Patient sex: M
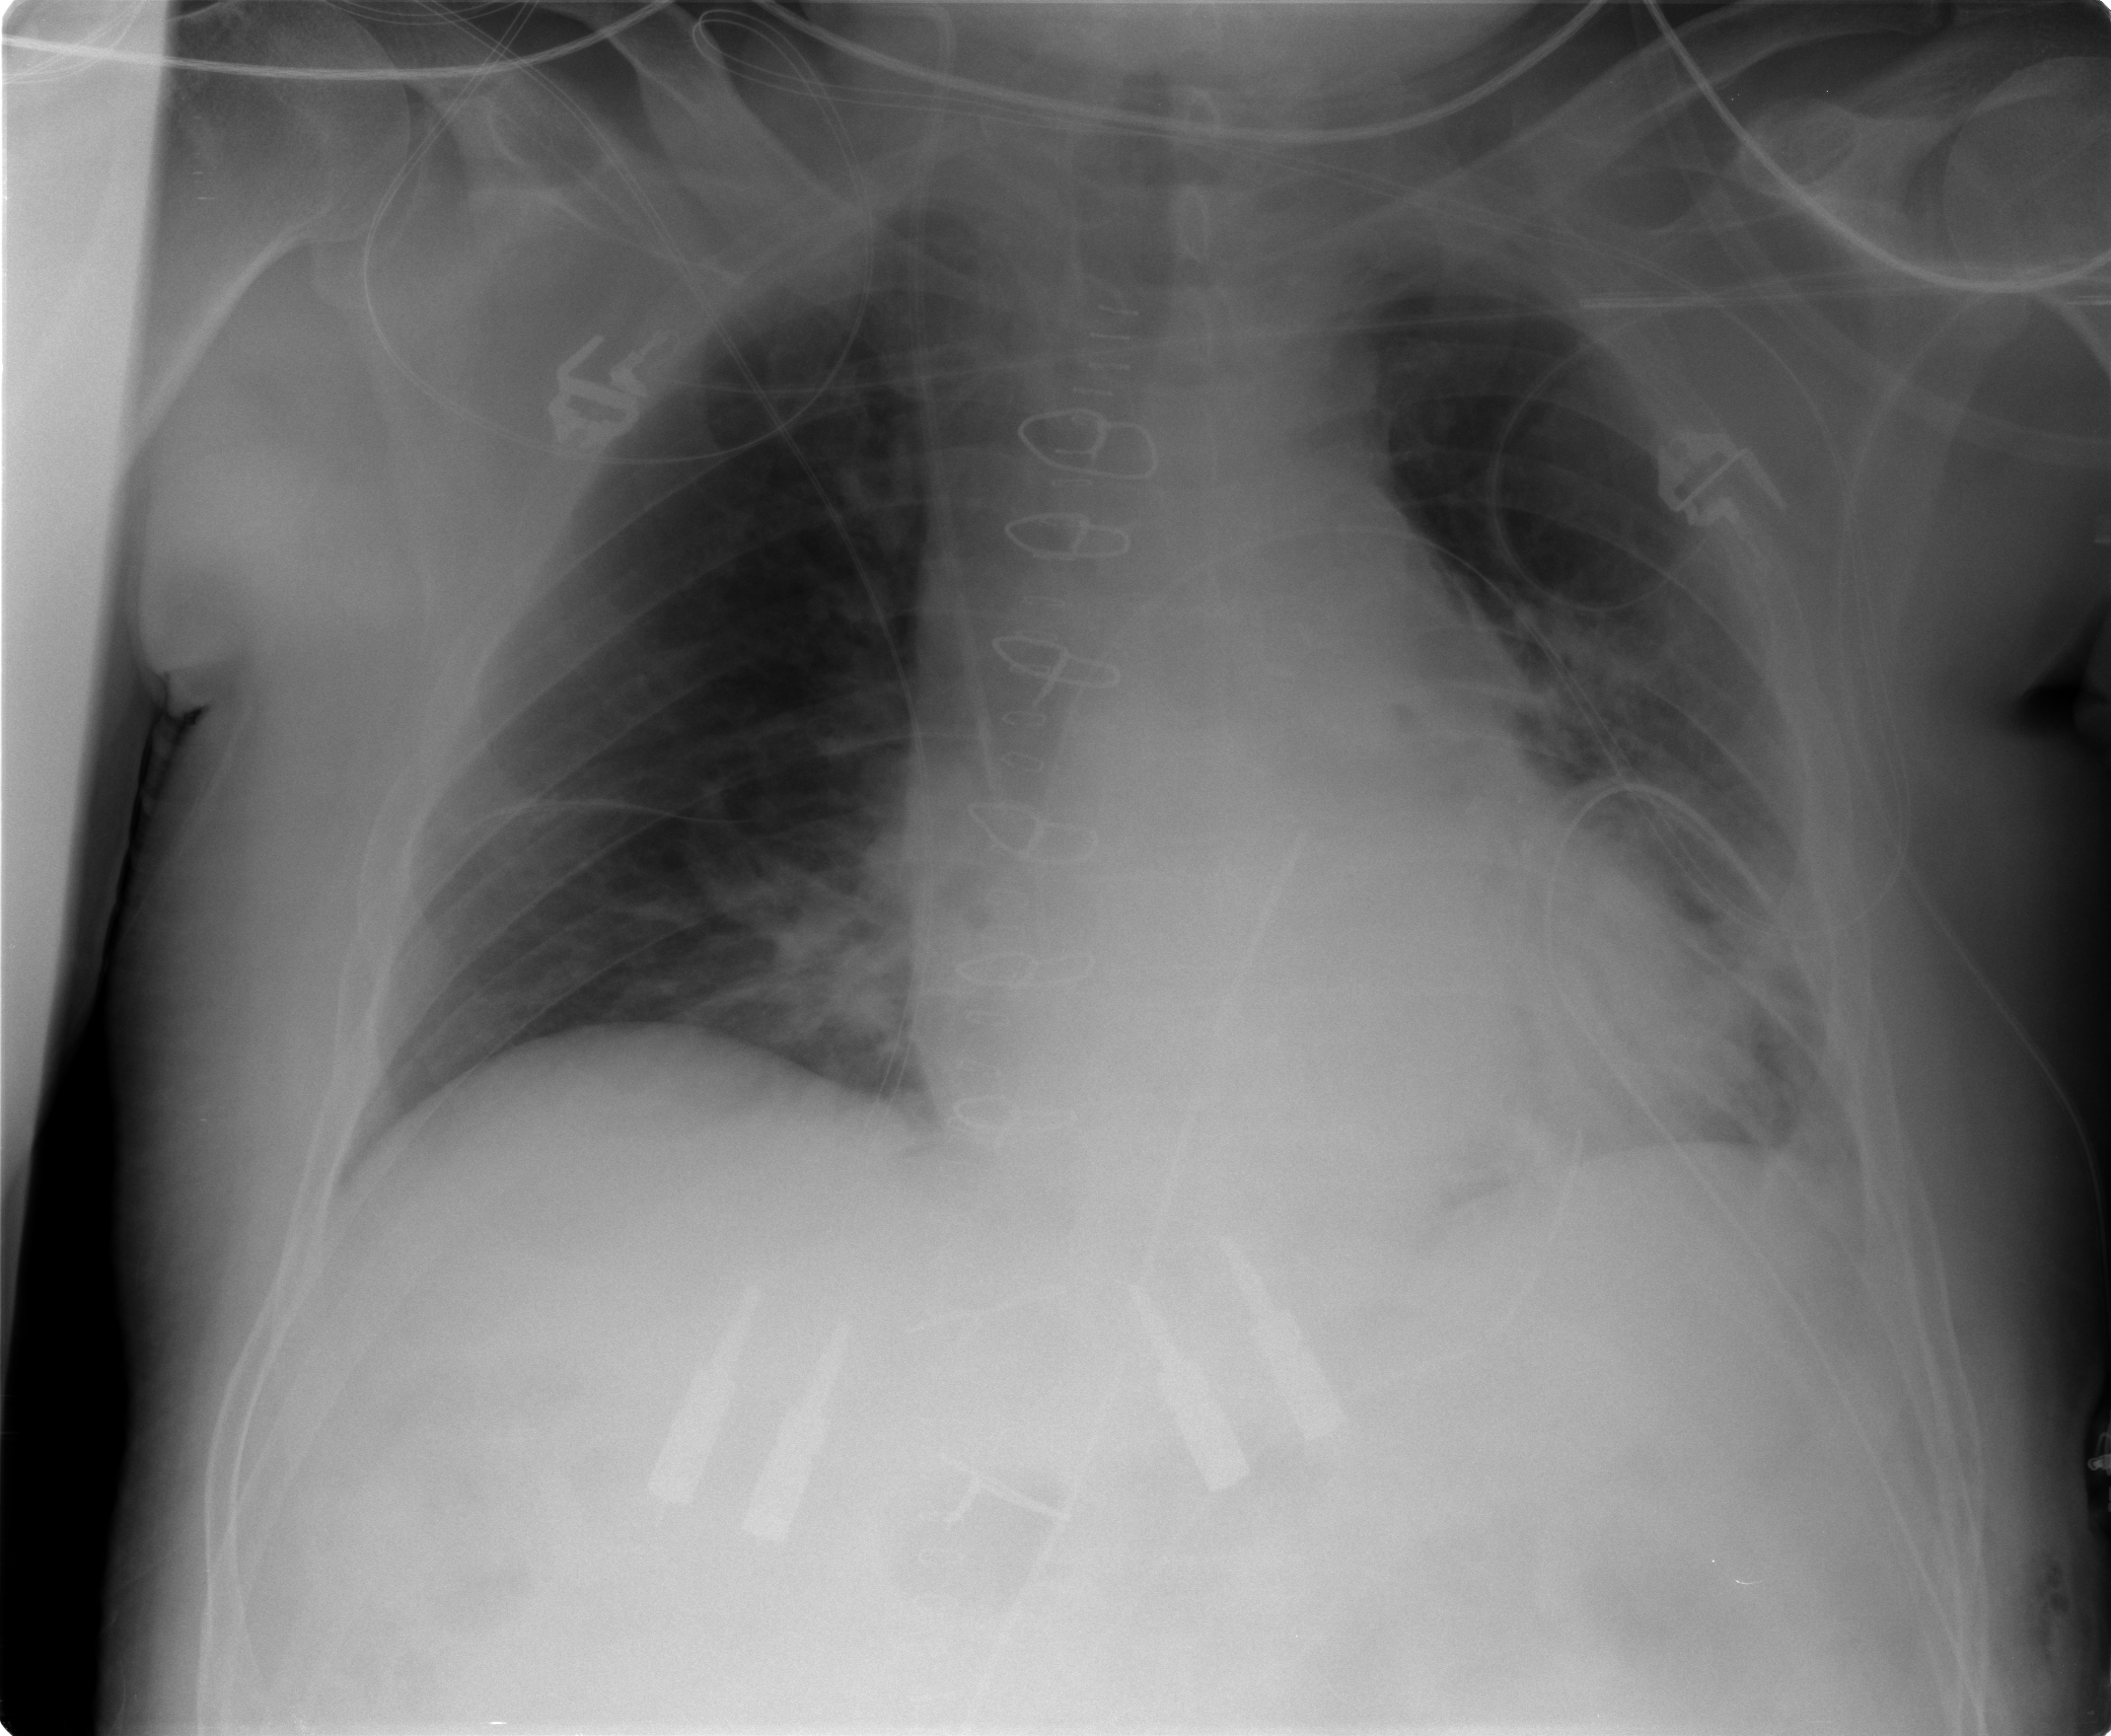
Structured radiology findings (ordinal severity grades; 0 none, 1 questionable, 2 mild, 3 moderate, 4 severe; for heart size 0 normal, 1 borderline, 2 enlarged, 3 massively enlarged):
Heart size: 1
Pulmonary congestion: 2
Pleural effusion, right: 0
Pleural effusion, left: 1
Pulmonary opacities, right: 0
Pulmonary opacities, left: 2
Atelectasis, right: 1
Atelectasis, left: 2